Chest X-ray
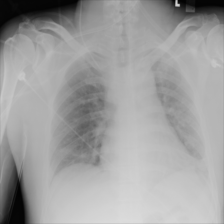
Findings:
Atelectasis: positive
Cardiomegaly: negative
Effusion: negative
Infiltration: negative
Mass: negative
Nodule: negative
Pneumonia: negative
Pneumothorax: negative
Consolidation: negative
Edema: negative
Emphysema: negative
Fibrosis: negative
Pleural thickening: negative
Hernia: negative